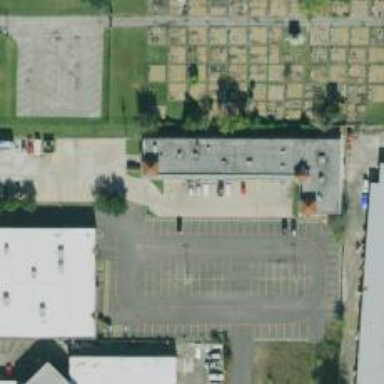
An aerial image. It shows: Parking space.